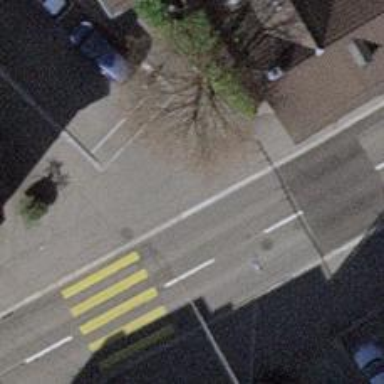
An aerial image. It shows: Unmarked crossing with traffic calming table on the road.